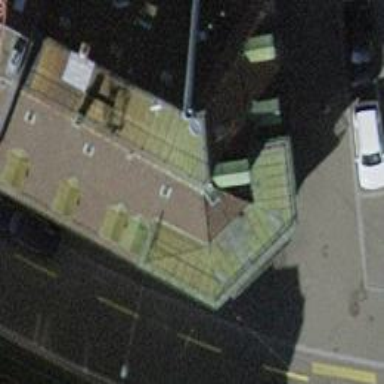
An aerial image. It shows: Restaurant.